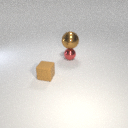
small red metal sphere behind small brown rubber cube